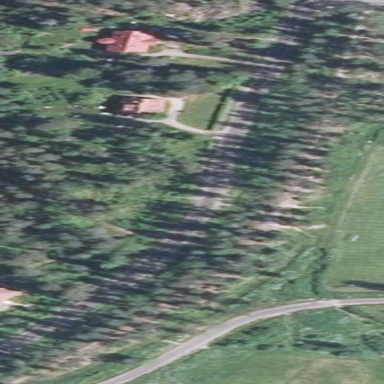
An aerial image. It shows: Disc golf pitch on leisure land.